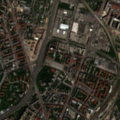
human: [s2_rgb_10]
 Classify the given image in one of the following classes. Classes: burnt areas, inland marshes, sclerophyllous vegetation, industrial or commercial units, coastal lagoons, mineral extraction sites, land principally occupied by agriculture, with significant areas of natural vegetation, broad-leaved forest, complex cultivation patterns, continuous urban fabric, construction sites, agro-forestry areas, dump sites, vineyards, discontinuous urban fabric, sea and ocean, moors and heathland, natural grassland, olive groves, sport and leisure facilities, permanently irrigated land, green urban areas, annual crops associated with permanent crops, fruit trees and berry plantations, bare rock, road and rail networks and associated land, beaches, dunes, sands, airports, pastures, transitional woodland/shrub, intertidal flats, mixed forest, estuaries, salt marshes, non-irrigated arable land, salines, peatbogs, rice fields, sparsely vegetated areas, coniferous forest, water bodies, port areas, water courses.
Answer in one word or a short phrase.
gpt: continuous urban fabric, discontinuous urban fabric, industrial or commercial units